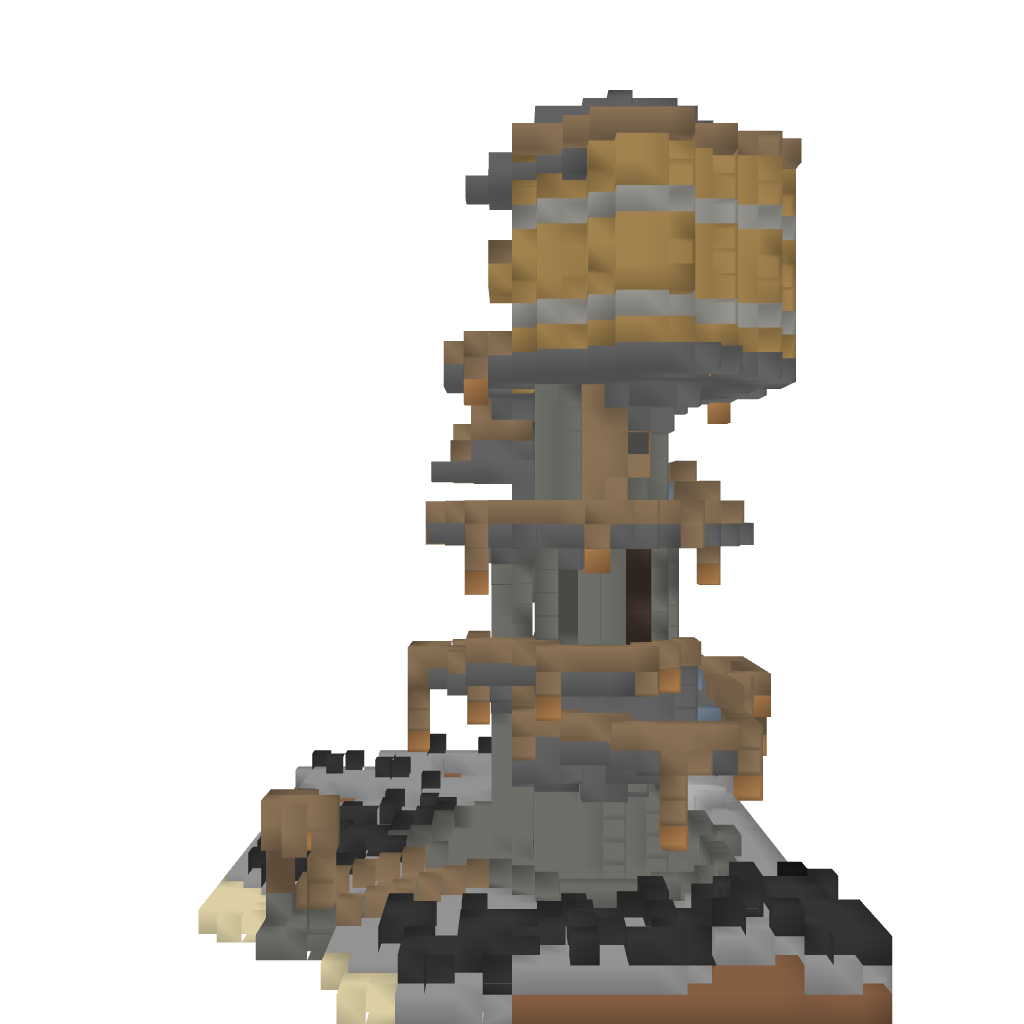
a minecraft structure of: Jungle Treehouse